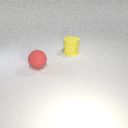
large yellow rubber cylinder behind large red rubber sphere